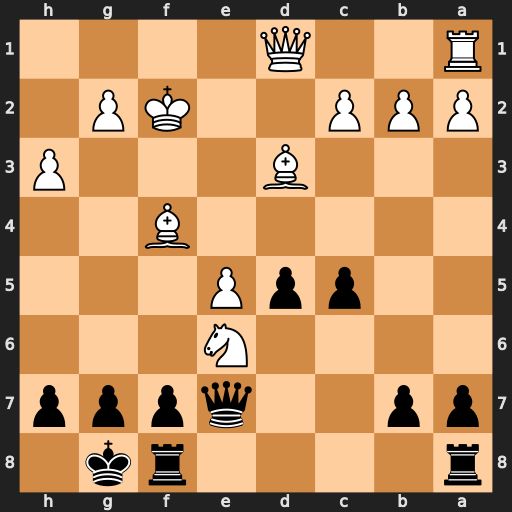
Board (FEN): r4rk1/pp2qppp/4N3/2ppP3/5B2/3B3P/PPP2KP1/R2Q4
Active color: b
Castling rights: -
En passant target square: -
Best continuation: fxe6 Kg3 Rxf4